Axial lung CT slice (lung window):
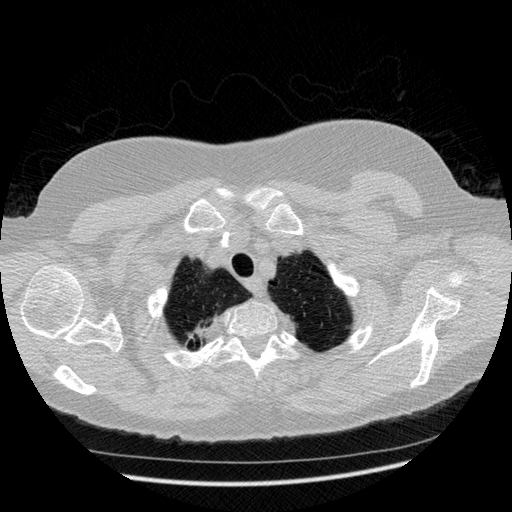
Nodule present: no